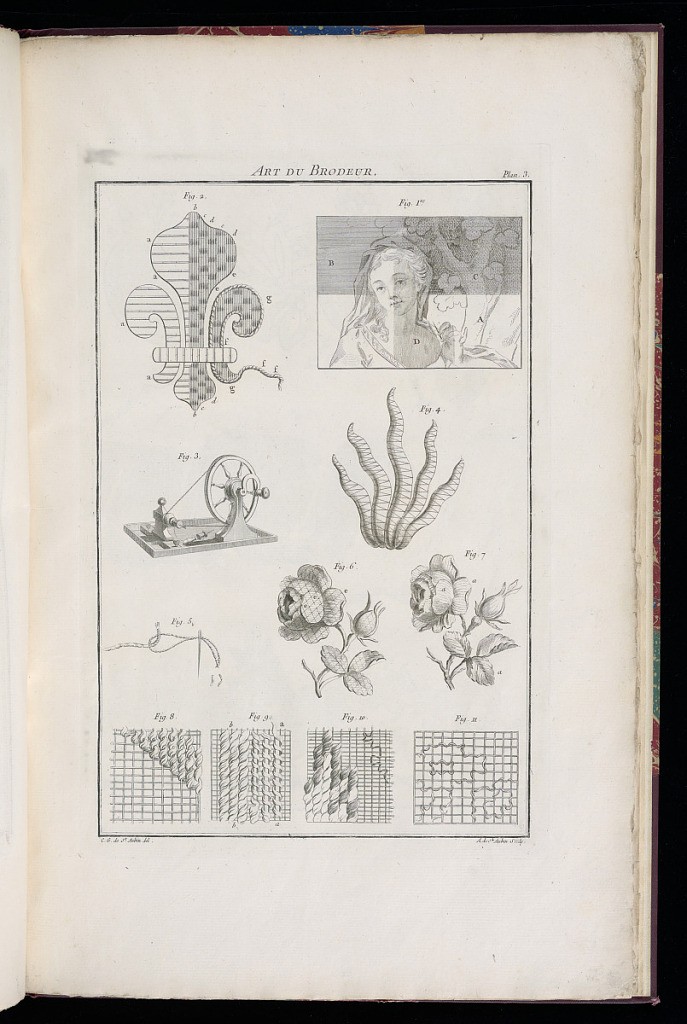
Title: ART DU BRODEUR
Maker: Charles-Germain de Saint-Aubin, French, 1721–1786
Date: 1770
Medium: Etching and engraving on laid paper
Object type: Print
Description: The third plate from a series of ten illustrating the tools and art of embroidery. Eleven numbered illustrations of designs for embroidered ornament, tools, and techniques of stitching, all on a plain background within a double-lined border. The designs include a rose, fleur-de-lys, and a portrait of a woman. Different elements within the figures are indicated with letters. The numbers and letters are referred to in the accompanying text, which is not included in this album. The plate is titled, signed and numbered.